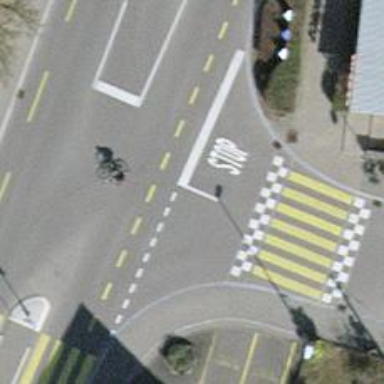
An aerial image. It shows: Road with stop sign.